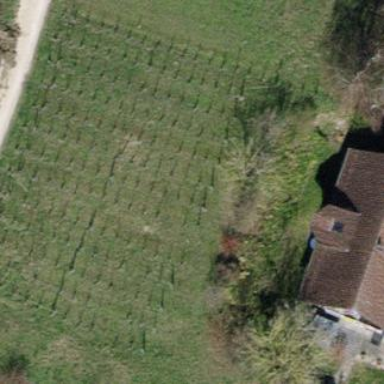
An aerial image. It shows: Vineyard where grapes are grown.